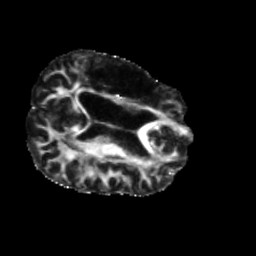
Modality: FA
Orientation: axial
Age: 42
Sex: male
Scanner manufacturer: siemens
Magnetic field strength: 3 T
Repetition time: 5.25 s
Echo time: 0.08 s